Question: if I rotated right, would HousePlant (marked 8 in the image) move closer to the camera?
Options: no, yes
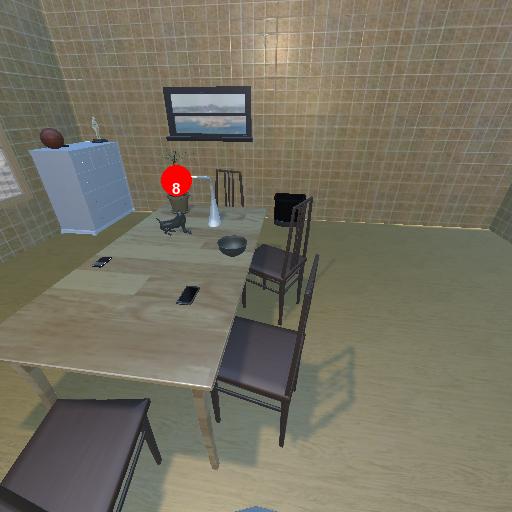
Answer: no